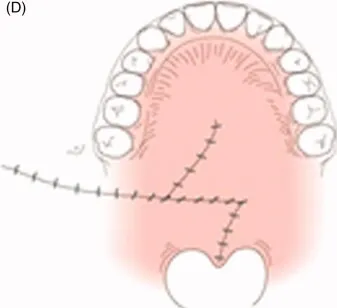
Illustration of Figure 2(A-D).
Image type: pathology (immunostaining)